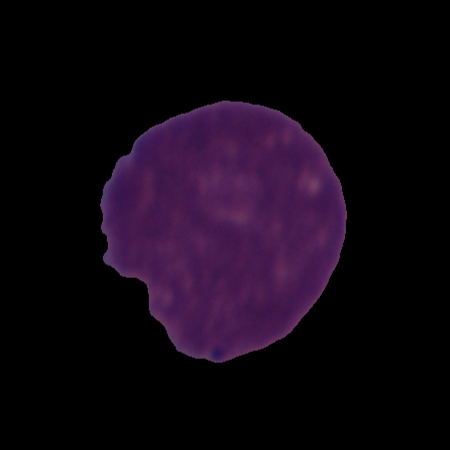
Label: cancer